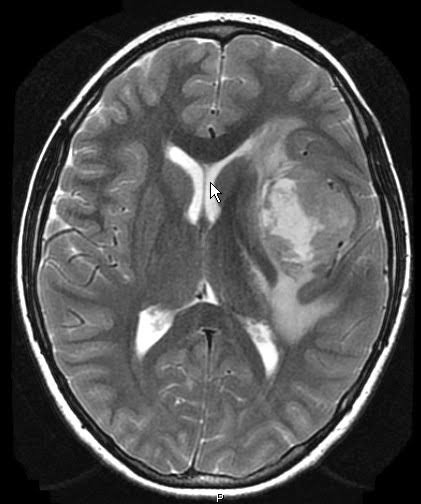
Label: glioma